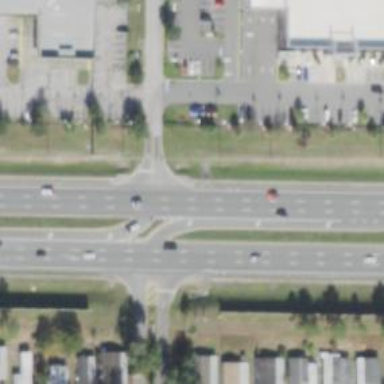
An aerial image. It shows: Trunk link highway.